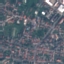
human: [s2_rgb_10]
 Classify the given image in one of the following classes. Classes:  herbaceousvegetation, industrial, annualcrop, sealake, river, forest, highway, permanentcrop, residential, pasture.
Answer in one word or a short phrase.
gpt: Residential